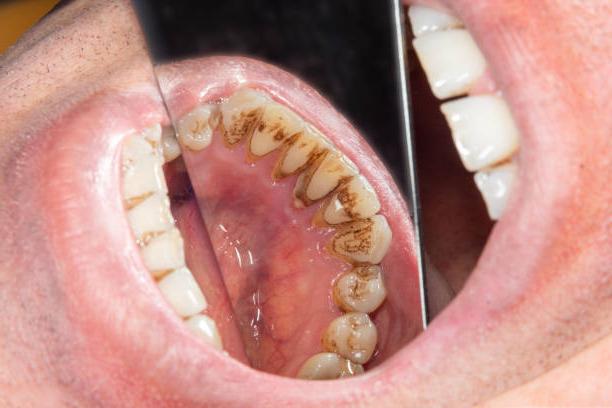
Condition: Calculus